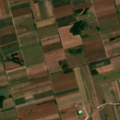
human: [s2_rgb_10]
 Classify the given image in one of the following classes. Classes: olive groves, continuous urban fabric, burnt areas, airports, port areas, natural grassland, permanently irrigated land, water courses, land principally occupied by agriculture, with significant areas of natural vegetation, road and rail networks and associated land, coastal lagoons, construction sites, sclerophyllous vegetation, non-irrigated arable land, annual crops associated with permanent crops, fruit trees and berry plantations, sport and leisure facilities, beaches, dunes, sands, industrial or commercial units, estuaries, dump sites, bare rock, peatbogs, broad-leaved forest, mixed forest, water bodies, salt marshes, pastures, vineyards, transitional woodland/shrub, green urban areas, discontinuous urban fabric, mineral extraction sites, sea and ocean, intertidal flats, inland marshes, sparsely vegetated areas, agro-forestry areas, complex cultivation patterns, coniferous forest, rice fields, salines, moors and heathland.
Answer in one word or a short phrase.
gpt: non-irrigated arable land, land principally occupied by agriculture, with significant areas of natural vegetation